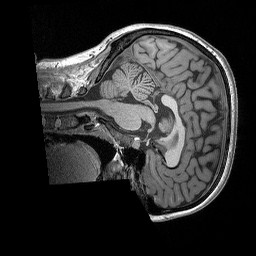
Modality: T1w
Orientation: sagittal
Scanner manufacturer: siemens
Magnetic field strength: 3 T
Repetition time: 2.3 s
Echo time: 0.00298 s